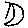
Label: moon